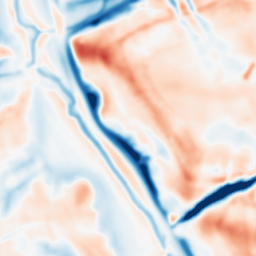
Category: multiscale
Decomposition family: dog_multiscale
Decomposition parameters: sigma_ratio: 1.4
n_scales: 5
base_sigma: 2
Upsampling method: regularized
Upsampling parameters: scale: 4
lambda_reg: 0.001
Upsampling scale: 4